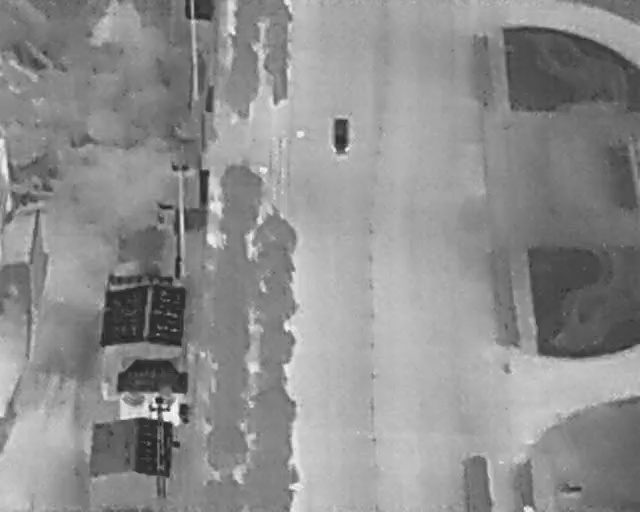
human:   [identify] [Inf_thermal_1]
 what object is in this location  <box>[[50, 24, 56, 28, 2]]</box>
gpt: <ref>1 medium car at the top</ref>